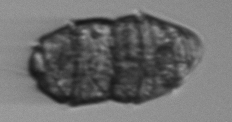
Label: Margalefidinium